Field crop: maize
Growth stage: 1
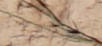
Species: lolium